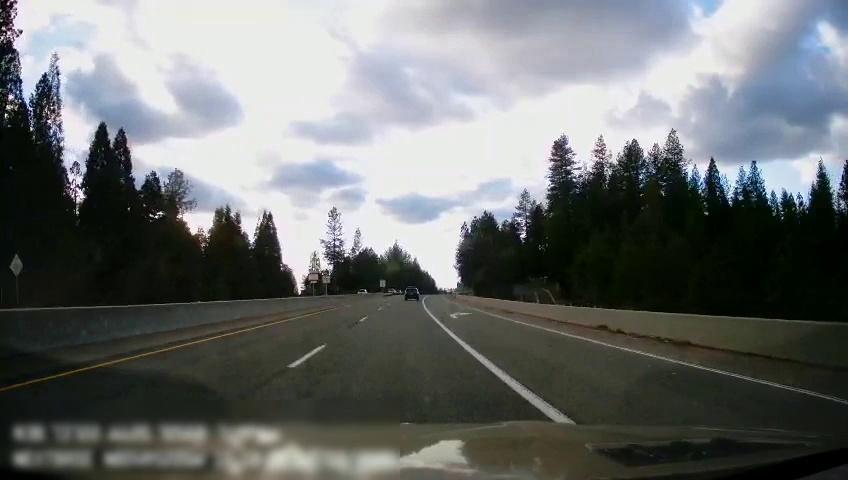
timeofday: Day
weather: Cloudy
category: Drivable Space
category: Vehicles | SUV
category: Vehicles | Car
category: Vehicles | Truck
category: Lanes | Alternate Lane
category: Lanes | Current Lane
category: Lanes | Alternate Lane
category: Lanes | Alternate Lane
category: Traffic | Signs